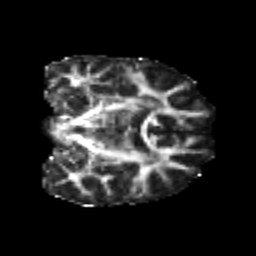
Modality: FA
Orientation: coronal
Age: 21
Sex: female
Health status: healthy
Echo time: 0.074 s